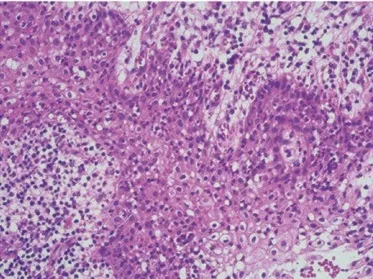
The histopathological examination of the cystic lesion. There was an inflammatory cells infiltration in the non-keratinized stratified squamous epithelium (B).
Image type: pathology (h&e)